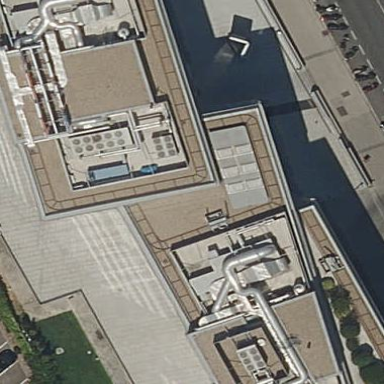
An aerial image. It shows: Building.